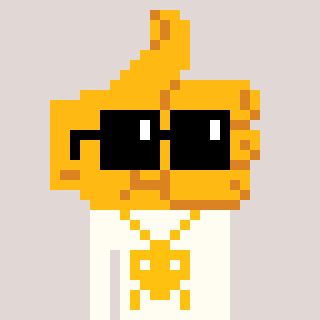
a pixel art character with square black sunglasses, a thumbsup-shaped head and a grayscale-colored body on a warm background